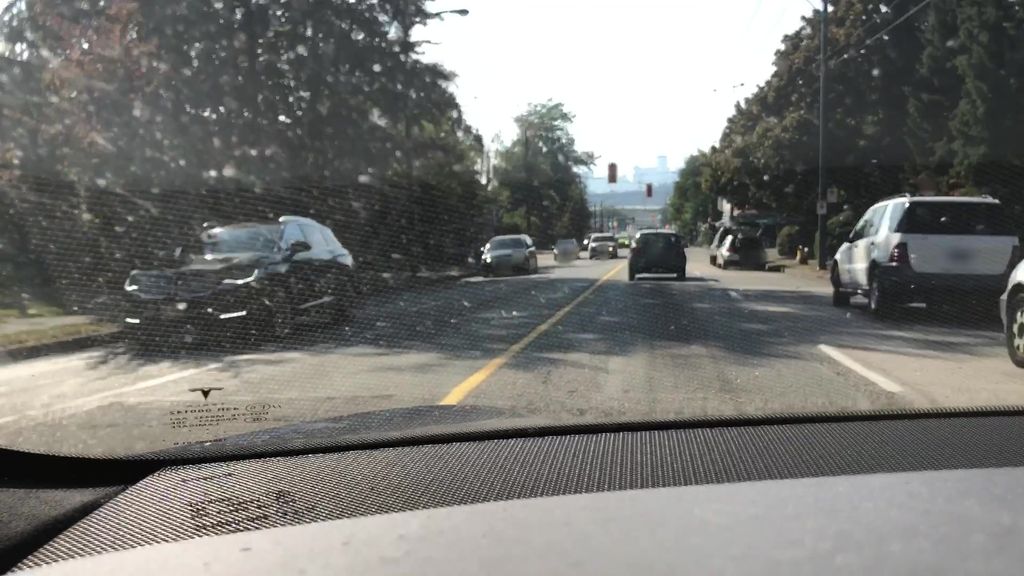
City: vancouver